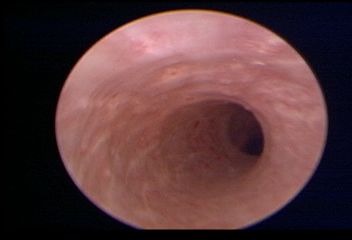
Modality: WLC
Class: Normal mucosa
Bladder cancer association: No